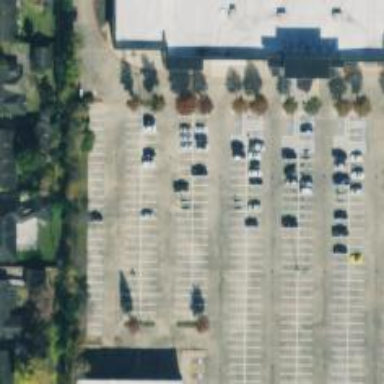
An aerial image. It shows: Parking space is available.